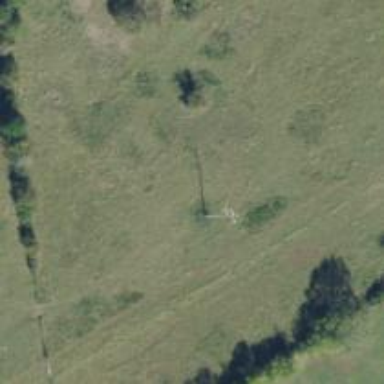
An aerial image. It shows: Power pole.